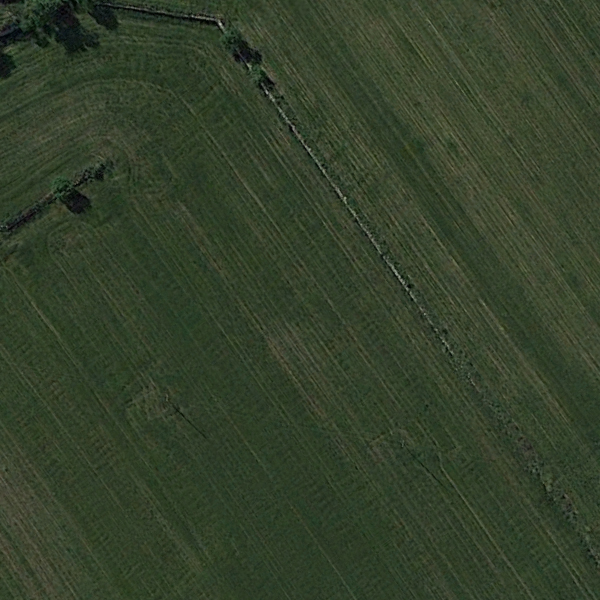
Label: Meadow